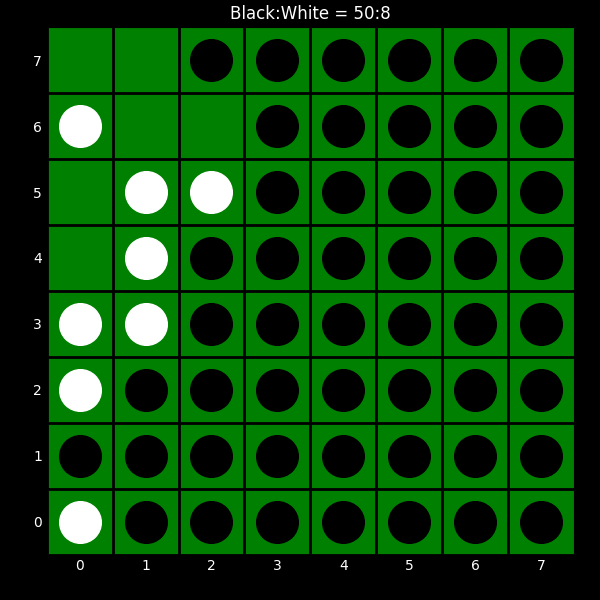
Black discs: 50
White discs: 8